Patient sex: F
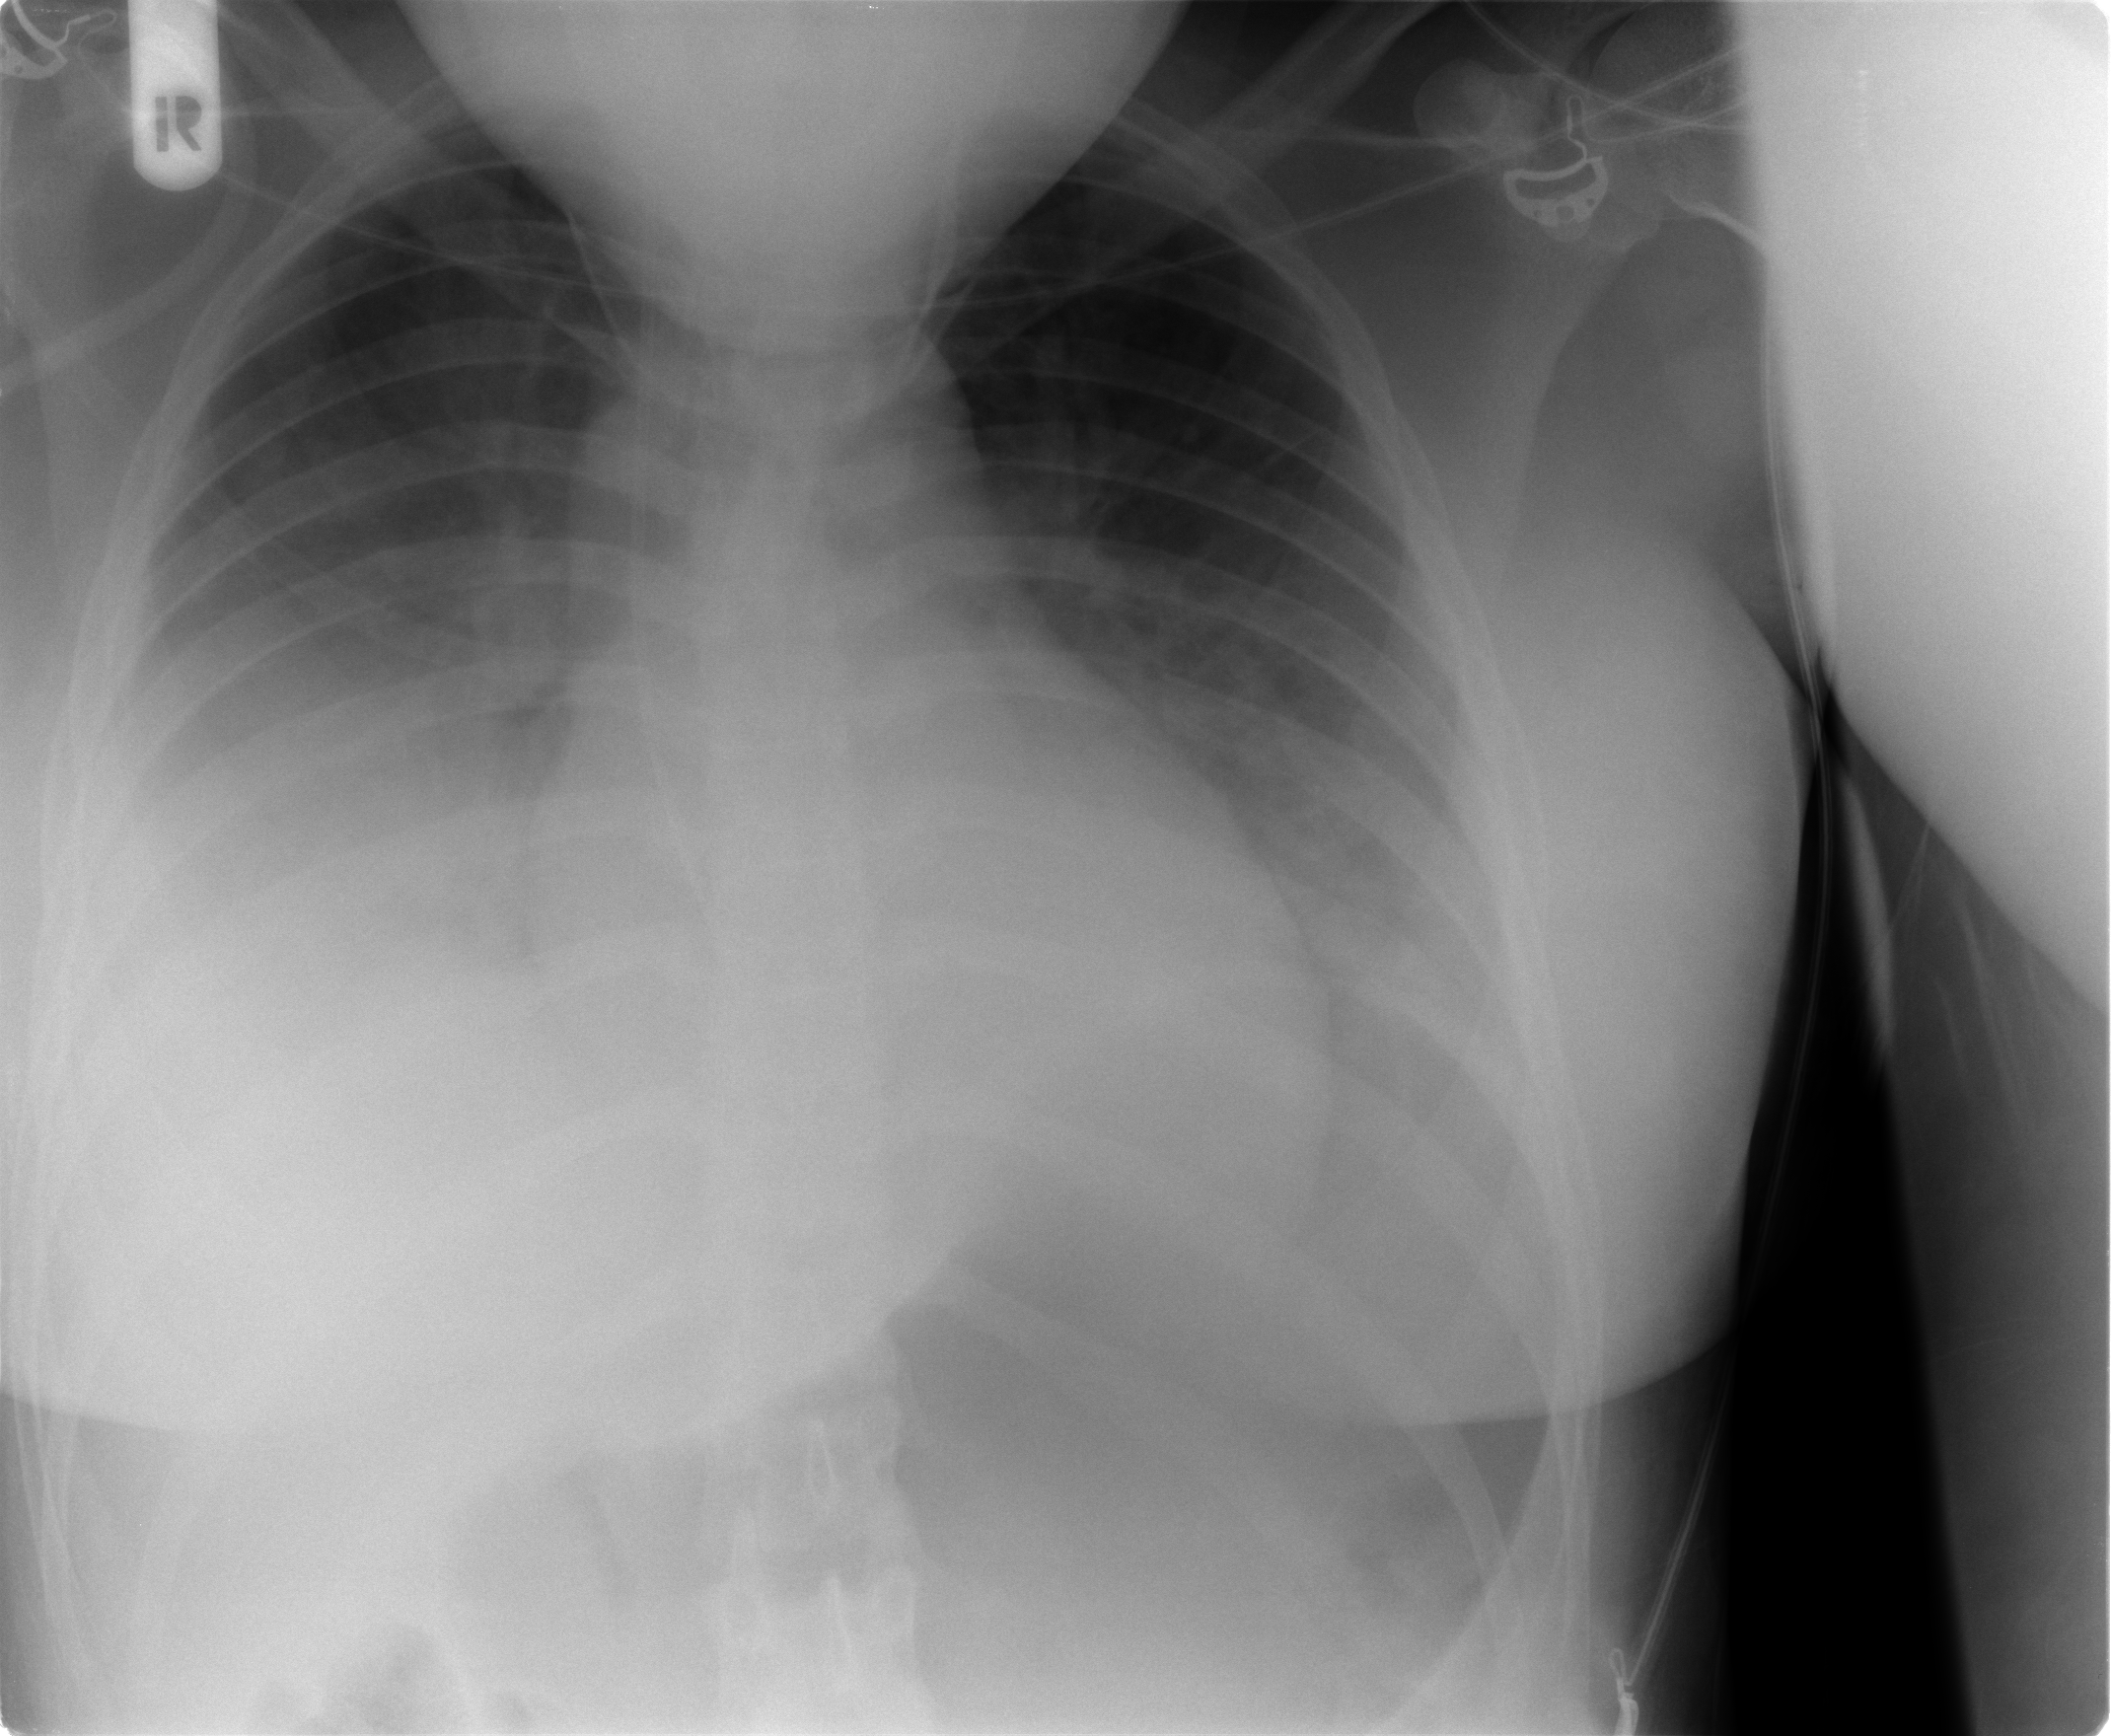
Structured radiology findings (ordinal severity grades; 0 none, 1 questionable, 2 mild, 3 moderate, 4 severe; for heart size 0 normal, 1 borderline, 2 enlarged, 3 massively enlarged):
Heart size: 0
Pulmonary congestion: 2
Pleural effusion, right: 3
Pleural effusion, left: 2
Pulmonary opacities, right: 2
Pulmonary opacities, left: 2
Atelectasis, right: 0
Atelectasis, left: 0